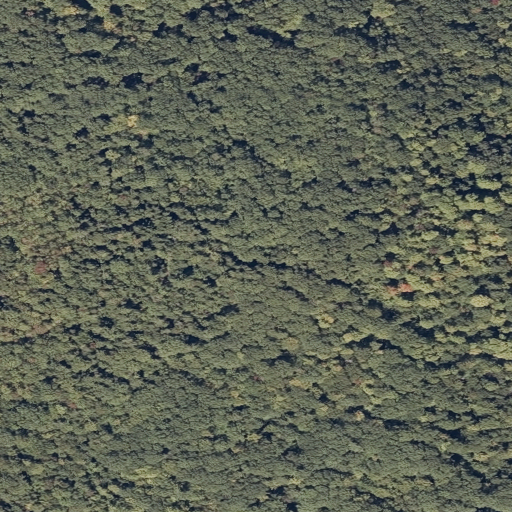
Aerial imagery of mountain in Maine named Goff Ledge containing mixed forest, deciduous forest, and evergreen forest